Question: Count the number of objects in the diagram.
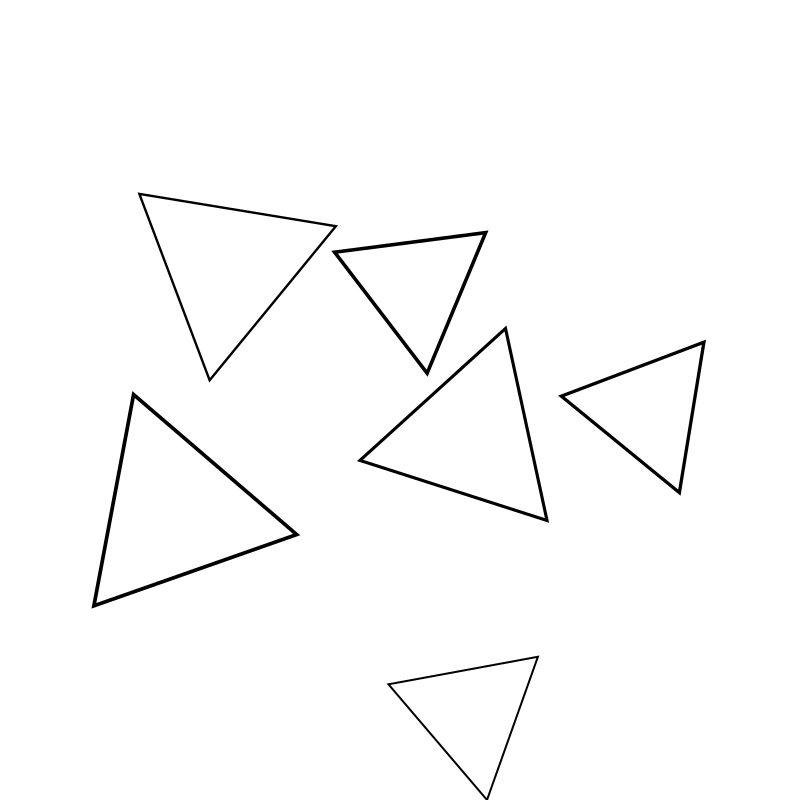
Answer: 6